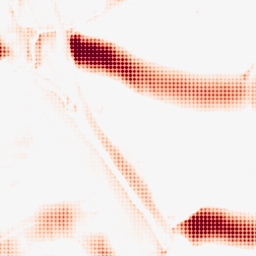
Category: morphological
Decomposition family: morphological_ellipse
Decomposition parameters: operation: opening
width: 50
height: 5
Upsampling method: sinc_blackman
Upsampling parameters: scale: 4
kernel_size: 4
Upsampling scale: 4